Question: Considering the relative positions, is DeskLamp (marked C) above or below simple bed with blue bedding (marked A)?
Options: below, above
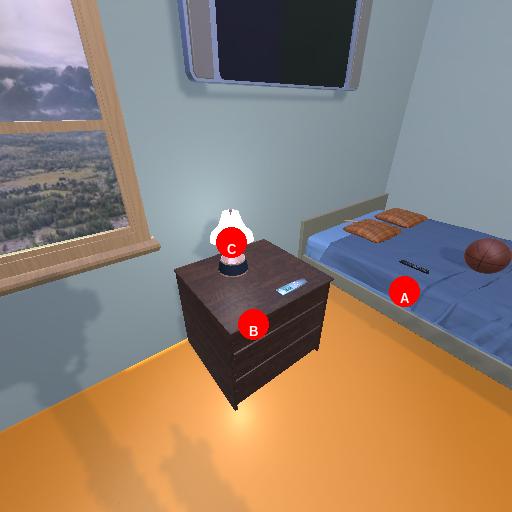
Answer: below